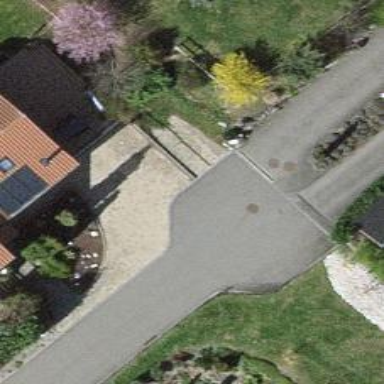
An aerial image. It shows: Turning circle on the road.